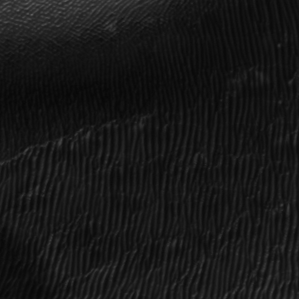
Label: frost